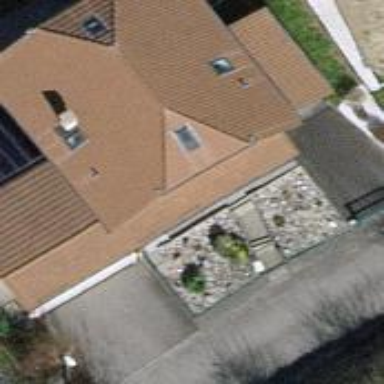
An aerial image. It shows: Detached building.